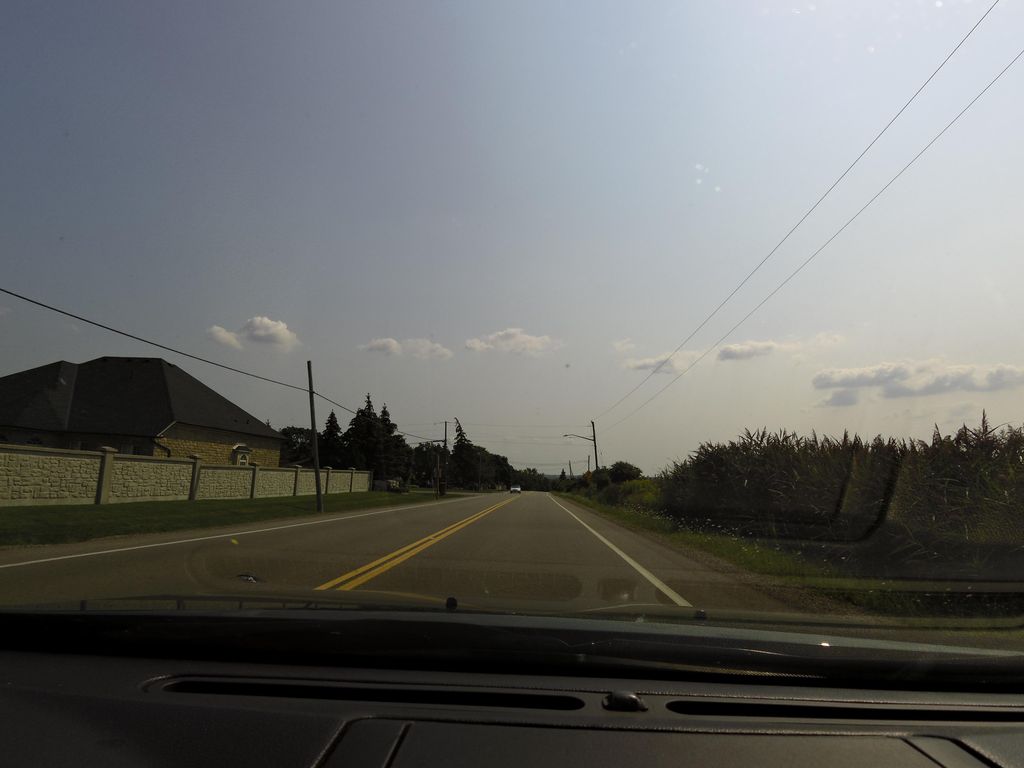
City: hamilton